Question: I cant seem to find a solution for Searching a group_concatenated value,
I have 3 table that are connected with id's
- -
I want to get the value inside 3rd table,
concat the values in accordance to Distinct ID's of 2nd table, display them, and be able to search
this are my tables look like

how do i search for the concatenated values
please if there's a better way, your help is much appreciated?
the query below is what i have so far
'''
$query = $db->prepare("
SELECT
a.problem_encountered,
GROUP_CONCAT(
DISTINCT
c.full_name)
AS
fnames
FROM
maintenance_sheet_table a
LEFT JOIN
mis_incharge_table b
ON
b.mis_incharge_id = a.mis_incharge_id
INNER JOIN
users_table c
ON
c.mis_id=b.mis_id
WHERE
a.problem_encountered
LIKE
:findMe
HAVING
fnames
LIKE
:findMe
GROUP BY a.id ORDER BY a.id
");
$query->bindValue(':findMe', '%' . $keywordSearch. '%');
'''
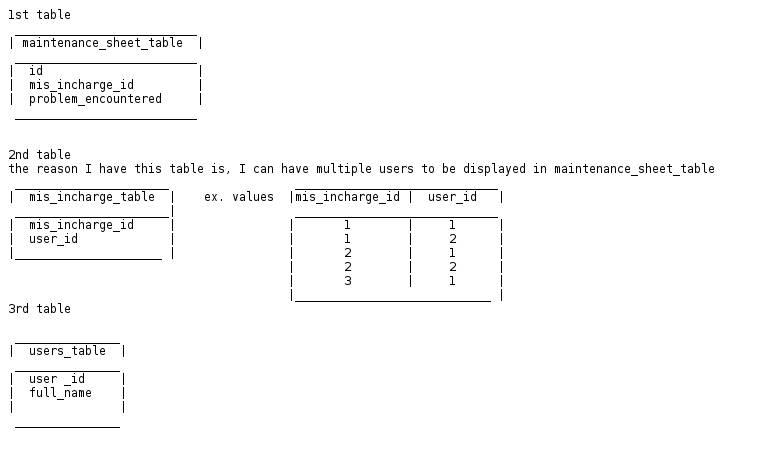
Answer: A potential answer is to filter the Users_table in a subquery. There are a number of different forms of this option, and hard to tell from your data which is required. The one I have below simply returns the users that match the search criteria.
'''
SELECT a.problem_encountered, GROUP_CONCAT(DISTINCT innerc.full_name) AS fnames
FROM maintenance_sheet_table a
LEFT JOIN mis_incharge_table b ON b.mis_incharge_id = a.mis_incharge_id
LEFT JOIN (SELECT c.mis_id, c.full_name
FROM users_table c
WHERE c.full_name LIKE :findMe) innerc ON innerc.mis_id=b.mis_id
WHERE a.problem_encountered LIKE :findMe
GROUP BY a.id
ORDER BY a.id
'''
However, you could also do the concatenation within the subquery if required.
'''
SELECT a.problem_encountered, innerc.fnames
FROM maintenance_sheet_table a
INNER JOIN (SELECT mit.mis_incharge_id, GROUP_CONCAT(DISTINCT ut.full_name) AS fnames
FROM users_table ut
INNER JOIN mis_incharge_table mit ON ut.user_id = mit.user_id
GROUP BY mit.mis_incharge_id
HAVING fnames LIKE :findMe) innerc ON innerc.mis_incharge_id = a.mis_incharge_id
WHERE a.problem_encountered LIKE :findMe
GROUP BY a.id
ORDER BY a.id
'''
Note: I agree with spencer7593, that you shouldn't use the same :findMe variable against 2 separate fields. Even if it works, to a maintenance programmer or even yourself in a few years time, will probably look at this and think that the wrong fields are being interrogated.